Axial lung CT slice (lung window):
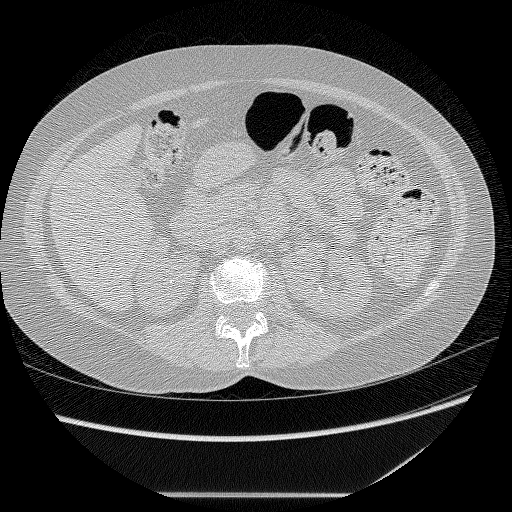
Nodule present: no